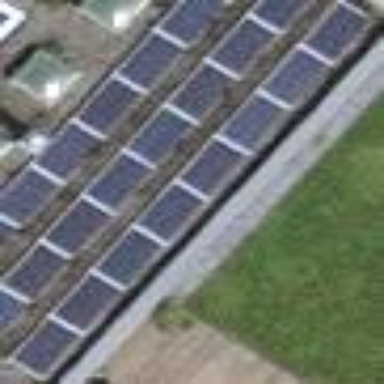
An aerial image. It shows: Solar photovoltaic panel generator.